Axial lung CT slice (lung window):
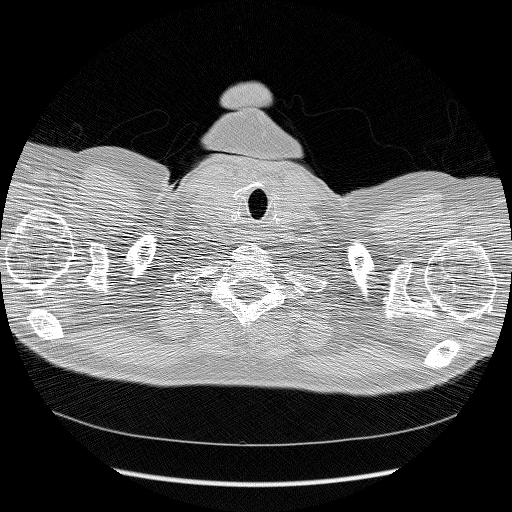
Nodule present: no